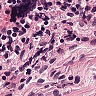
Metastatic tissue present: no